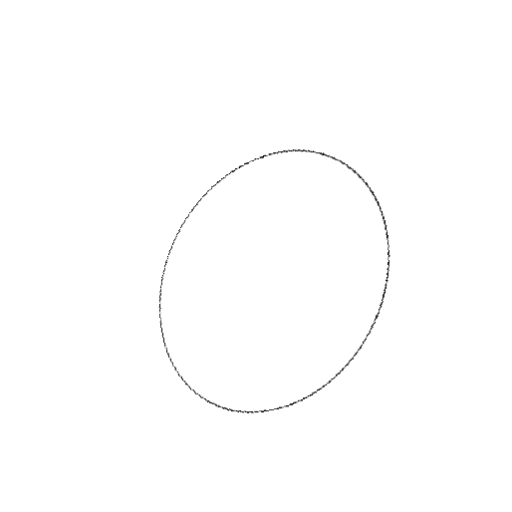
Crossing number: 0